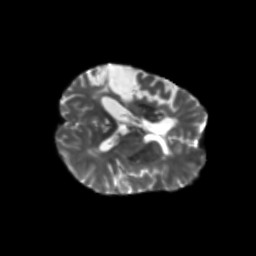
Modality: T2w
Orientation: axial
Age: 46
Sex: male
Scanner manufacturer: siemens
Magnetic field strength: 3 T
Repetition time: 5.47 s
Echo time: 0.0854 s